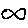
Label: fish